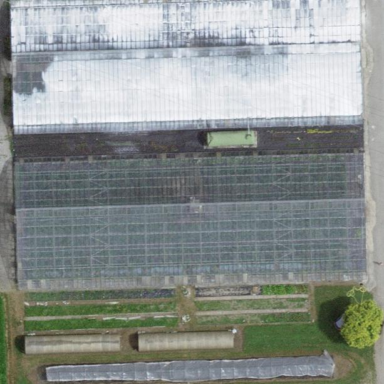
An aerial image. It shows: Greenhouse.